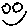
Label: smiley face